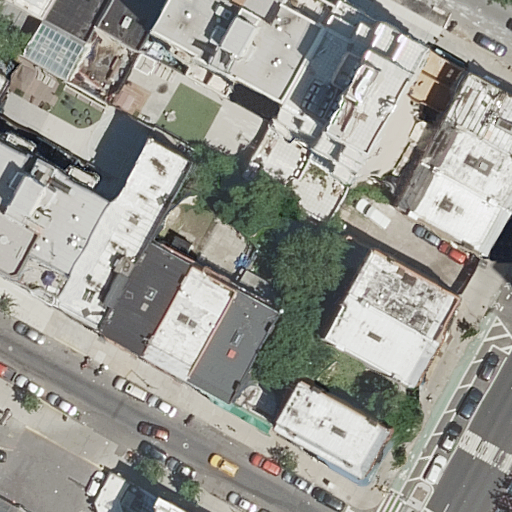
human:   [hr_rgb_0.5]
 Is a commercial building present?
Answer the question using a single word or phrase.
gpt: no

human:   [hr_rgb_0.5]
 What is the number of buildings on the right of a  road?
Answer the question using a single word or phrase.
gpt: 8

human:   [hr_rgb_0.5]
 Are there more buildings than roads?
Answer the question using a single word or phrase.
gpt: yes

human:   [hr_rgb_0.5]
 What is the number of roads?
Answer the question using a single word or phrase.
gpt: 4

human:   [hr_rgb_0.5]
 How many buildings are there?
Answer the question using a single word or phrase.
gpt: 20

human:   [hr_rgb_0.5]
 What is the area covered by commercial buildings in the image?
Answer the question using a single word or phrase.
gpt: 0m2

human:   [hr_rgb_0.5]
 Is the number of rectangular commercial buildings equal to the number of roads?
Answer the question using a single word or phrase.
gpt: no

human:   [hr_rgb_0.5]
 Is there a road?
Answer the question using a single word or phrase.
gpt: yes

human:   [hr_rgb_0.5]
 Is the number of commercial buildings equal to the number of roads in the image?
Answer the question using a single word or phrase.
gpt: no

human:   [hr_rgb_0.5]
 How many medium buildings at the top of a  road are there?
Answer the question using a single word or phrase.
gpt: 11

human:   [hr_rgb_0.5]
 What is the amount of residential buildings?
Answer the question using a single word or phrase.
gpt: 20

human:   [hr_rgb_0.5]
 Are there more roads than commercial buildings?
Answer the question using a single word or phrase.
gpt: yes

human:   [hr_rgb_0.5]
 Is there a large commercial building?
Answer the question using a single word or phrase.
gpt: no

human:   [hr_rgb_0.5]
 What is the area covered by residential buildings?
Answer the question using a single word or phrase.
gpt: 3843m2

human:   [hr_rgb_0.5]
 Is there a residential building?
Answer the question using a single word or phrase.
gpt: yes

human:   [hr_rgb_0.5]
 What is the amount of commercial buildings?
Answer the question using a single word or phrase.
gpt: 0

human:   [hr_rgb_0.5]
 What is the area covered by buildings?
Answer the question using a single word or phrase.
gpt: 3843m2

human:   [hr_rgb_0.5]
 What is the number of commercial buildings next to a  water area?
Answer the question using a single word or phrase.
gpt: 0

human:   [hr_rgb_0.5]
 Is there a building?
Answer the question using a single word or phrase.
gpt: yes

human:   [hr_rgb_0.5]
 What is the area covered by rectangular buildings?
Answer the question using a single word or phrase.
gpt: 3149m2

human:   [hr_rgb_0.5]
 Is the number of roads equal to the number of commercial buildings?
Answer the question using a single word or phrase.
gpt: no

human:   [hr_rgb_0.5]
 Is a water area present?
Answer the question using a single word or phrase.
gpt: no

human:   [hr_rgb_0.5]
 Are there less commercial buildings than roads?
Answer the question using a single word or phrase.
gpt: yes

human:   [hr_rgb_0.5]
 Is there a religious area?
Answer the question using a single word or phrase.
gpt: no

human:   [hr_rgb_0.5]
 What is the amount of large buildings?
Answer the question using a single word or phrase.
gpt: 1

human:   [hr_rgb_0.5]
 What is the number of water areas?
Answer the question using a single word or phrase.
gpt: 0

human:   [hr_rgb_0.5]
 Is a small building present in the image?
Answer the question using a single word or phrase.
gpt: yes

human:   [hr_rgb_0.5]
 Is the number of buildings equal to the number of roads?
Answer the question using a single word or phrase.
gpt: no

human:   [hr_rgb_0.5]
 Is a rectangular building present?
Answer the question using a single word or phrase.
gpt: yes

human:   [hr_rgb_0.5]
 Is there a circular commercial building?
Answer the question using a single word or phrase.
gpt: no

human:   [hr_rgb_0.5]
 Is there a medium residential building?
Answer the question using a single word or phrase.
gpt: yes

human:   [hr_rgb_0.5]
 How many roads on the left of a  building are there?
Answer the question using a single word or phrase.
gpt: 4

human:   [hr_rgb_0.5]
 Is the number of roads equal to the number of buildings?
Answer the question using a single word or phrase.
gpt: no

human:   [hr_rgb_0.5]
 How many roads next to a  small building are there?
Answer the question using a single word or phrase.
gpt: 4

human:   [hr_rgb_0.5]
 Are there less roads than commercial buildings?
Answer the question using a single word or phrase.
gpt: no

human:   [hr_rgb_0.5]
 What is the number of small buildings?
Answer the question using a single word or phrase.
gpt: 7

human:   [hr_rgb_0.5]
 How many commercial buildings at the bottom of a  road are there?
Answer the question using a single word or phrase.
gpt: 0

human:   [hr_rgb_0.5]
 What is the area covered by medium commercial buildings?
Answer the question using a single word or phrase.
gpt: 0m2

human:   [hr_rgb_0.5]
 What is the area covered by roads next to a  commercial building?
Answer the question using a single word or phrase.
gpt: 0m2

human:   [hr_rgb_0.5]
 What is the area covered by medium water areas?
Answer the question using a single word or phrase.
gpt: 0m2

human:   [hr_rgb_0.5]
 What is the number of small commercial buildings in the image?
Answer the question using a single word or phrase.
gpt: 0

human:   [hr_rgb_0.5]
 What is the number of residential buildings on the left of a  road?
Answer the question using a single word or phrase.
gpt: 17

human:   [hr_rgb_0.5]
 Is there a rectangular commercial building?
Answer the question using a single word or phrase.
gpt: no

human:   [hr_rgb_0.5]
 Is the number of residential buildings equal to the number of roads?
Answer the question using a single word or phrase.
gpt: no

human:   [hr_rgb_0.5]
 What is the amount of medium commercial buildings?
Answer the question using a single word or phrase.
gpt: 0

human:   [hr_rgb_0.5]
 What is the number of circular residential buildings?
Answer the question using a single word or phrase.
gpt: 0

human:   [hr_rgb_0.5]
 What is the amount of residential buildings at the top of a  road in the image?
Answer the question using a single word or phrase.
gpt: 17

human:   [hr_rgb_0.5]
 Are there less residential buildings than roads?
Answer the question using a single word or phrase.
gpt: no

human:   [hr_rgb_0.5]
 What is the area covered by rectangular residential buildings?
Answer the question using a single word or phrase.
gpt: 3149m2

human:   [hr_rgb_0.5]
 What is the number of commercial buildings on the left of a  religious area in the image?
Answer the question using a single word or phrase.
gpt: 0

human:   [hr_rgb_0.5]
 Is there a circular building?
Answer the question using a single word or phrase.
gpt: no

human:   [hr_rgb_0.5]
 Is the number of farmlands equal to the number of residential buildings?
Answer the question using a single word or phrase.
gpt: no

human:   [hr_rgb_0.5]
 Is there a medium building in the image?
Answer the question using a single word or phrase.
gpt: yes

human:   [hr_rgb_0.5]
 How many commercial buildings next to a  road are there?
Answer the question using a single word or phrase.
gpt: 0

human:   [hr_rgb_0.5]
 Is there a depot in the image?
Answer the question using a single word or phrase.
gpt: no

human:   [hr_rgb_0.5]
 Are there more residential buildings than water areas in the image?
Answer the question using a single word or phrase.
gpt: yes

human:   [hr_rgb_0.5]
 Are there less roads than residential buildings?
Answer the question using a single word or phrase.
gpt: yes

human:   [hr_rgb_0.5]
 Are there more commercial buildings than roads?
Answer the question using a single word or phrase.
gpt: no

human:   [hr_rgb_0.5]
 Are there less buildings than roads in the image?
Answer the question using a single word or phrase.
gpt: no

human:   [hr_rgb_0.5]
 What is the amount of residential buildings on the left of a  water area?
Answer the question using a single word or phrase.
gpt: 0

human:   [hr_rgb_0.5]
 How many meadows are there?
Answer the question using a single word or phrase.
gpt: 0

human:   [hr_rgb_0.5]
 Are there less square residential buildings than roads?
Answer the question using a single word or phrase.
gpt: yes

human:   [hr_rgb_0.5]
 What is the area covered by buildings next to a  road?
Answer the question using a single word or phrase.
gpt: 3843m2

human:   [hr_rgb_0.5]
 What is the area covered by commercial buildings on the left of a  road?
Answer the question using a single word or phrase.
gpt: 0m2